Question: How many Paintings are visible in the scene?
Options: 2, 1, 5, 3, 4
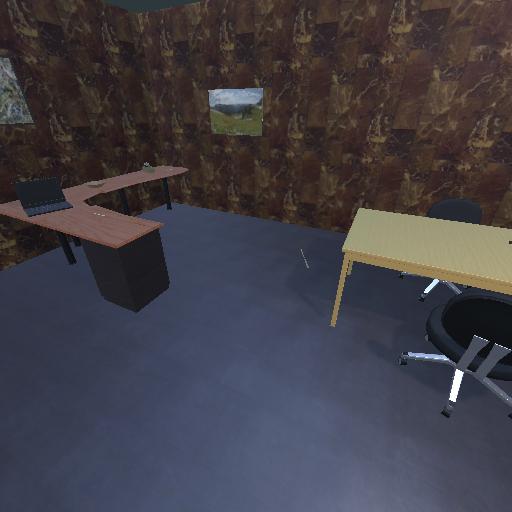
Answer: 2